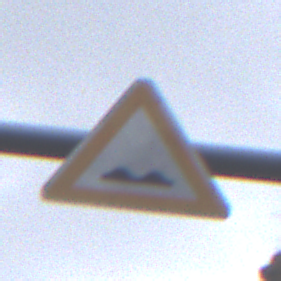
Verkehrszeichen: UnebeneFahrbahn
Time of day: MorningAfternoon
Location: Outdoor (Urban)
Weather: Overcast
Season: NotSpecified
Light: Natural